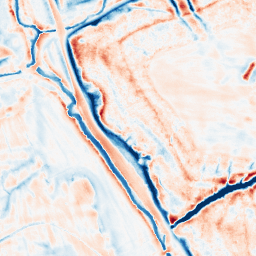
Category: edge_preserving
Decomposition family: bilateral
Decomposition parameters: d: 21
sigma_color: 100
sigma_space: 25
Upsampling method: regularized
Upsampling parameters: scale: 2
lambda_reg: 0.001
Upsampling scale: 2